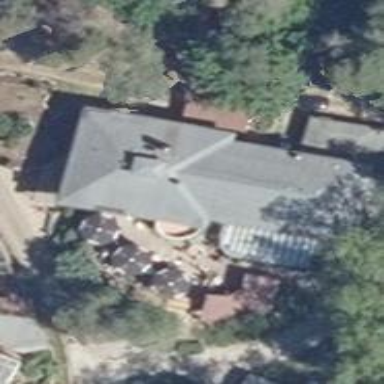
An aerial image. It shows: Restaurant.